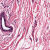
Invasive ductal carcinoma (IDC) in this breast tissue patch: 0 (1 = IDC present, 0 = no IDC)